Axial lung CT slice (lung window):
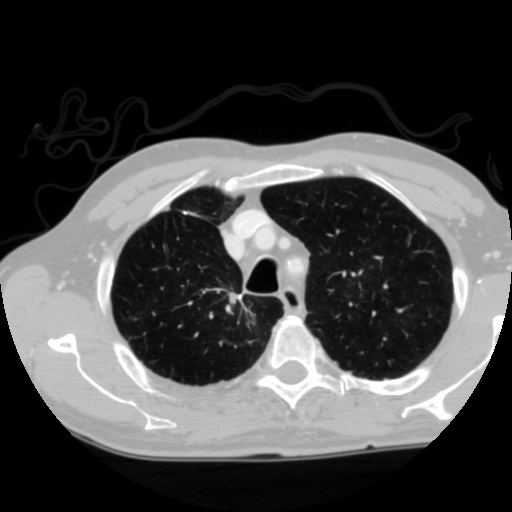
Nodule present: no